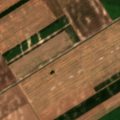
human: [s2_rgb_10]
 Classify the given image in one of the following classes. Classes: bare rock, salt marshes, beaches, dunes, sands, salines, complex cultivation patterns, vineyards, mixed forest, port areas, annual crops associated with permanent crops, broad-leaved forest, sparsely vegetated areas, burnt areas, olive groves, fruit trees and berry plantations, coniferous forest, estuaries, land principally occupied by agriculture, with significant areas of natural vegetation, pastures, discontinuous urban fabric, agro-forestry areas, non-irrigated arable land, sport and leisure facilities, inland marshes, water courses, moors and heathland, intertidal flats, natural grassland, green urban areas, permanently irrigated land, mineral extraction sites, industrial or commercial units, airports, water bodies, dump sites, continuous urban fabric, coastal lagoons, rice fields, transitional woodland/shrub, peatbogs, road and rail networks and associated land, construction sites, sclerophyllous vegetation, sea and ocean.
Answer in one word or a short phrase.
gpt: non-irrigated arable land